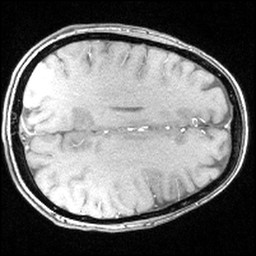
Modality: angio
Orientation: axial
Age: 31
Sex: female
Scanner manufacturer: siemens
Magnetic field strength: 3 T
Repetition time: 0.025 s
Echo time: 0.00334 s